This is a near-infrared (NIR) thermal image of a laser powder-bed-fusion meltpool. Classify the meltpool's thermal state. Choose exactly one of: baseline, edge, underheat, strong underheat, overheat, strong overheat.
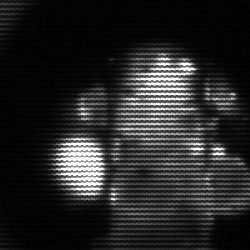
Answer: strong underheat